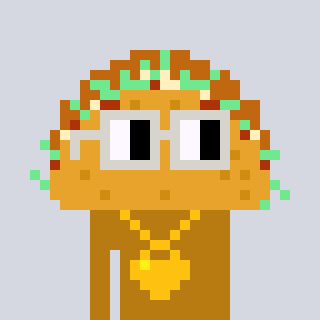
a pixel art character with square light gray glasses, a taco-shaped head and a gold-colored body on a cool background